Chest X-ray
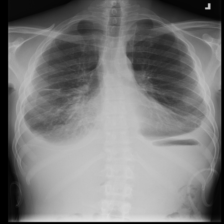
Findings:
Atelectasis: negative
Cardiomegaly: negative
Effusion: negative
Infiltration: negative
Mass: negative
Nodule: negative
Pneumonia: negative
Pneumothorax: negative
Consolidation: negative
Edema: negative
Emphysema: negative
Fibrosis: negative
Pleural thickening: negative
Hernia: negative